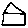
Label: house